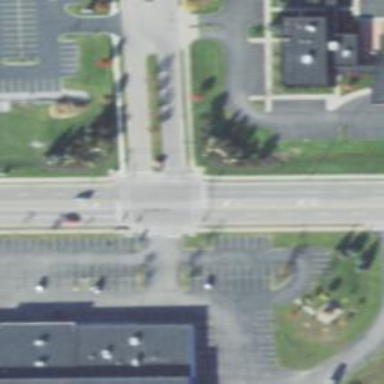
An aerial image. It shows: Asphalt footway with uncontrolled crossing marked by lines.